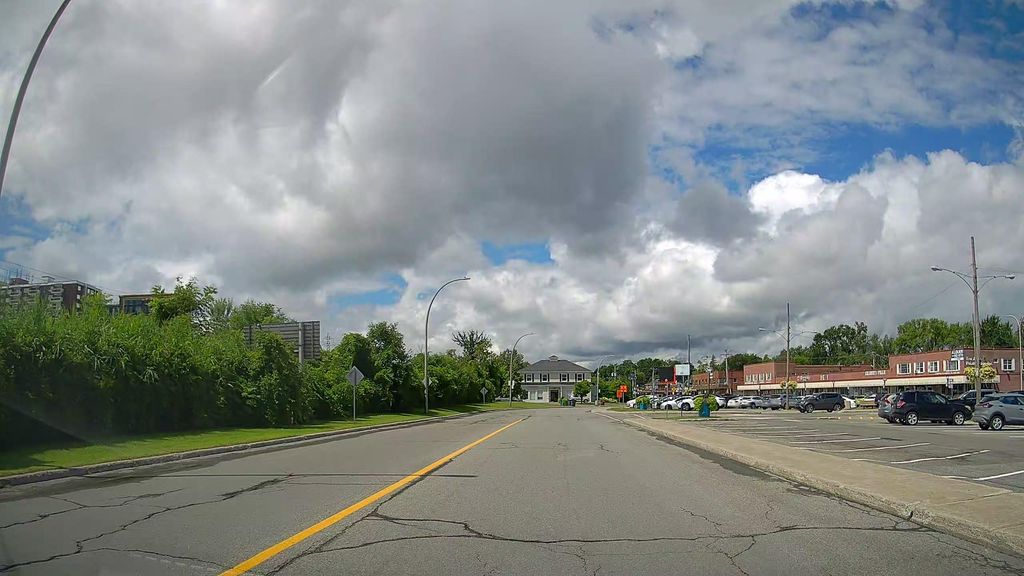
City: montreal